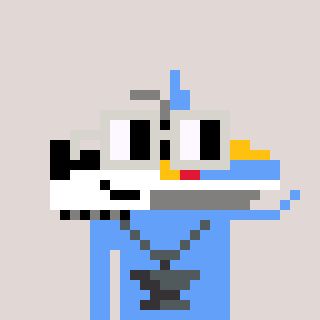
a pixel art character with square light gray glasses, a snowmobile-shaped head and a blue-colored body on a warm background